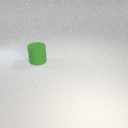
large green rubber cylinder